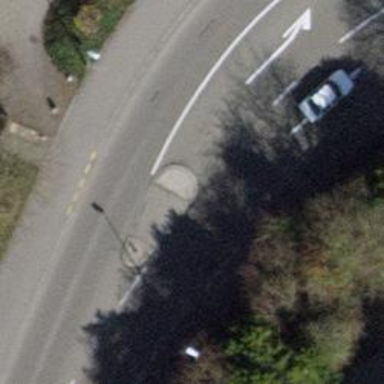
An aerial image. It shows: Secondary road with separate asphalt sidewalks and cycleway.